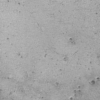
Label: not_dusty